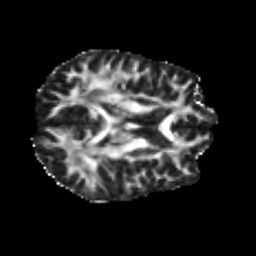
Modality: FA
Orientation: axial
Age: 23
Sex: male
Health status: healthy
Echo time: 0.074 s